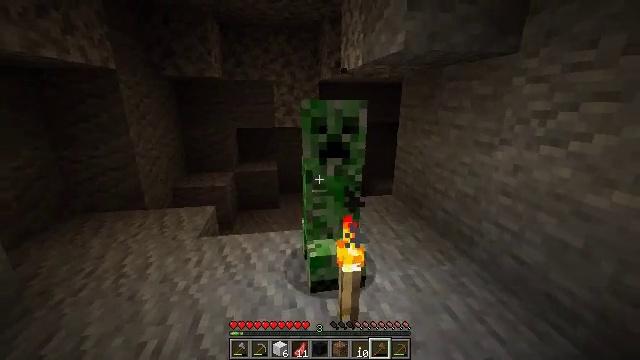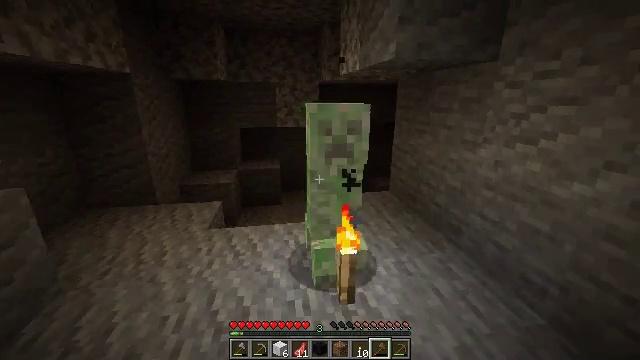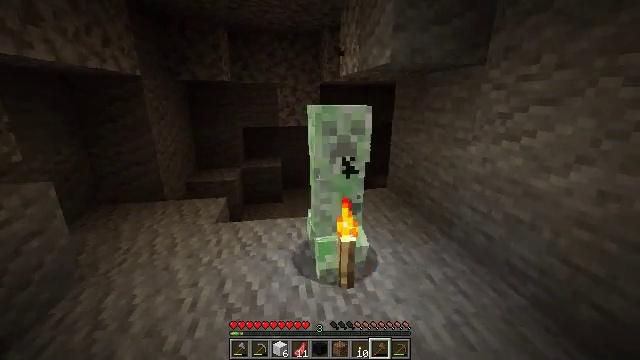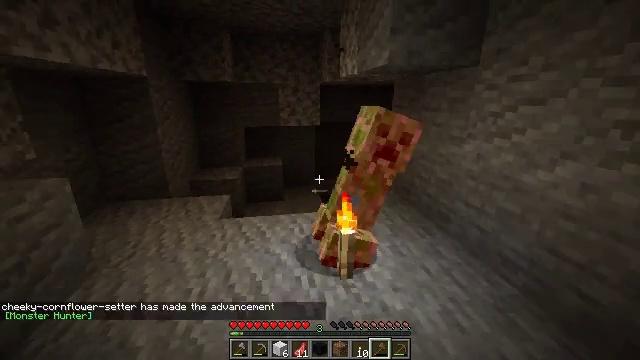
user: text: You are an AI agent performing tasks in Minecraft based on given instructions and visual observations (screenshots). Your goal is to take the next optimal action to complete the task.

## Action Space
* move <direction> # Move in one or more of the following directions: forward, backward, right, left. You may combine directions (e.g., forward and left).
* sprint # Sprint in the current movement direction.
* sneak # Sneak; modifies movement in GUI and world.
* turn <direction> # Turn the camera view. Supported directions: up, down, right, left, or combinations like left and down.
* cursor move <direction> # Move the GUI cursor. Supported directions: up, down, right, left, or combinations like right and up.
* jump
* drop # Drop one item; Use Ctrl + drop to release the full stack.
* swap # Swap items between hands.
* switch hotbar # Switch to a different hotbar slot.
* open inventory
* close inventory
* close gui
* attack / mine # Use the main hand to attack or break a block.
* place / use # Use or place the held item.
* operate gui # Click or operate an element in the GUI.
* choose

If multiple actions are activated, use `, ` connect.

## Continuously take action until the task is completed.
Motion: motion action
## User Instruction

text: Combat the creeper.
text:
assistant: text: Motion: move back
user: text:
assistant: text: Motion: move back
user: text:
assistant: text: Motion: move back
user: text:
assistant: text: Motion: no_op